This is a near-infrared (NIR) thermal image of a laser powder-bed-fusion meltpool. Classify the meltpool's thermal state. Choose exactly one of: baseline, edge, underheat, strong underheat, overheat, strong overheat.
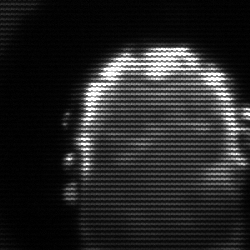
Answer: baseline